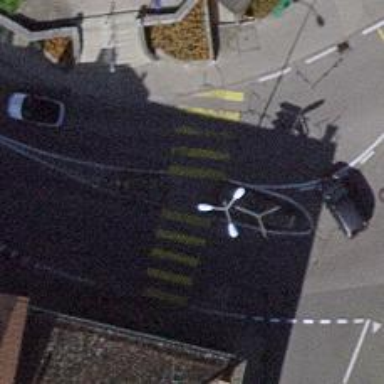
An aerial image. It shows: Marked crossing with pedestrian island.